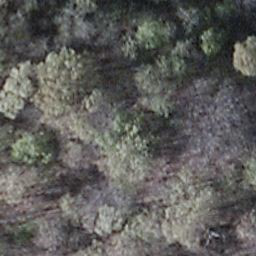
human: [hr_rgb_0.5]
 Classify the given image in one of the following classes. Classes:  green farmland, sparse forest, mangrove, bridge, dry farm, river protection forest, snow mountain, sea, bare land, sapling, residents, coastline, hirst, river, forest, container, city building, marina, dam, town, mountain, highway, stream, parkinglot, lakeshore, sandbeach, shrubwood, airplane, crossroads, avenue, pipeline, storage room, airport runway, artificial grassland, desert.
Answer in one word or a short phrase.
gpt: shrubwood